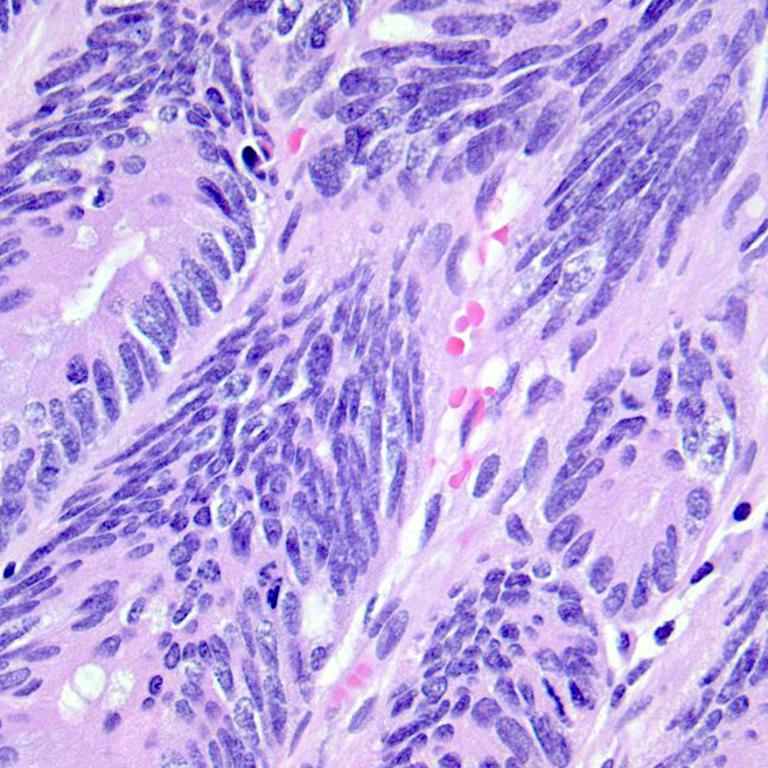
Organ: colon
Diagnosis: adenocarcinomas